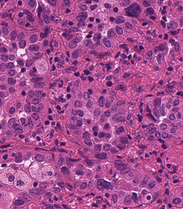
Tumor epithelial tissue: yes
Tumor-associated stroma tissue: yes
Normal tissue: no